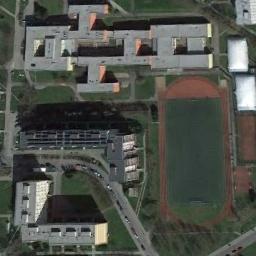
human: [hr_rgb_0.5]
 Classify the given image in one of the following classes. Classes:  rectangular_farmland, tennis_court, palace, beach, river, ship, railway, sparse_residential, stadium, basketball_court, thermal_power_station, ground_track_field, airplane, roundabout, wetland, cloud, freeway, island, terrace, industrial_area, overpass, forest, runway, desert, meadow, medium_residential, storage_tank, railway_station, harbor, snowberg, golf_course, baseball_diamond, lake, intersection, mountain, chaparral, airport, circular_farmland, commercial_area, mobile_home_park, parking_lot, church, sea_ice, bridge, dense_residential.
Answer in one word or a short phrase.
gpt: ground_track_field